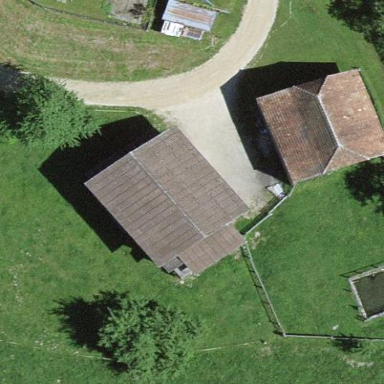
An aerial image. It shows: Barn.